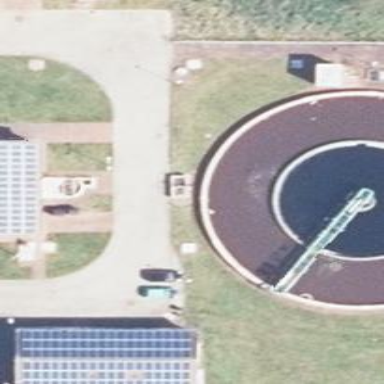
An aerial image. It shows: Wastewater plant surrounded by fence.